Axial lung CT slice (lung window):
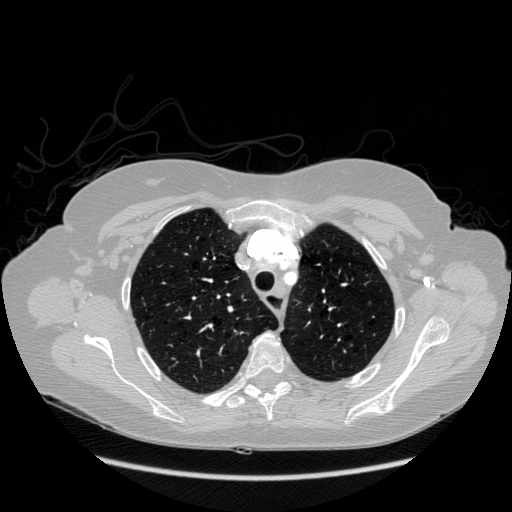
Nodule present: no